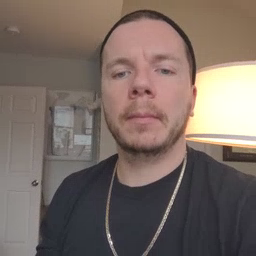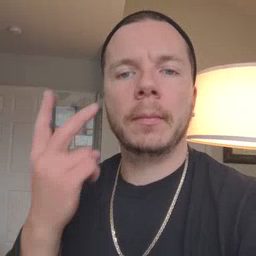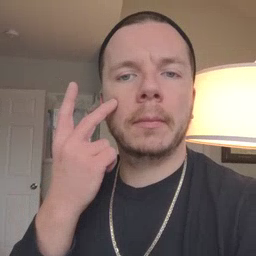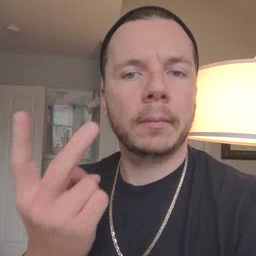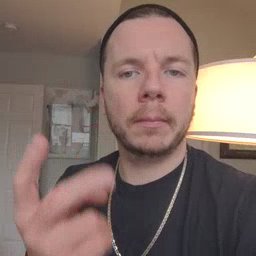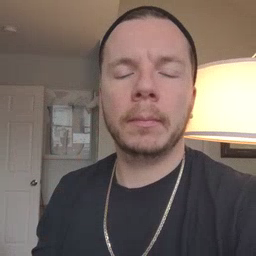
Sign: see